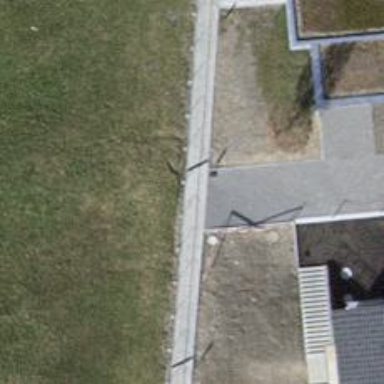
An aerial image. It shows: Set of steps on the road.